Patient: sex M, age 42
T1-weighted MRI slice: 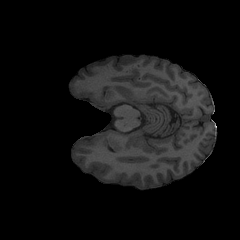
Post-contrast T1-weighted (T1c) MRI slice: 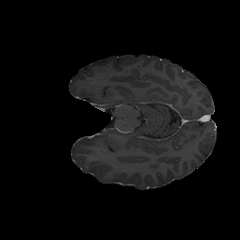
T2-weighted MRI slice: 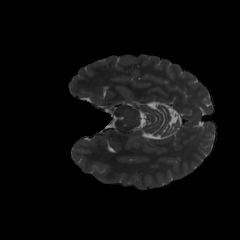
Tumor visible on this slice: no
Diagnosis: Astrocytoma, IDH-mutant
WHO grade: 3